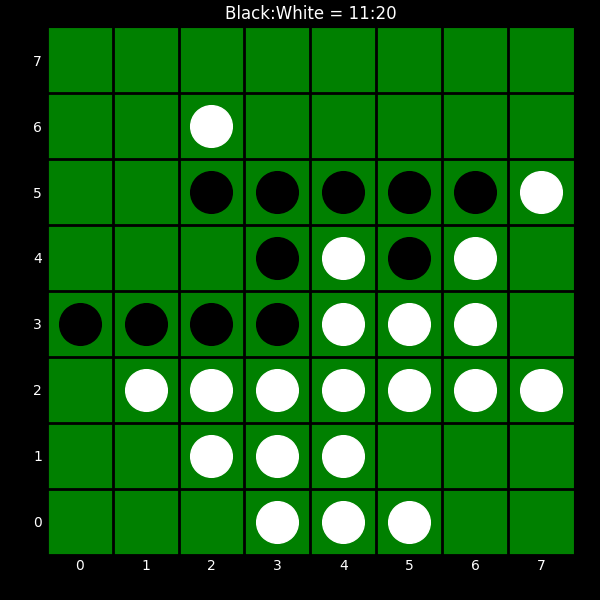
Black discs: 11
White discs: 20